Question: I have been experimenting with Zend Framework 1.12.9 and noticed that the .htaccess file it creates in the "public" folder contains a non-printing character (). The ZF code that creates the file is
'''
// excerpt from:
// Zend\Tool\Project\Context\Zf\HtaccessFile.php
public function getContents()
{
$output = <<<EOS
RewriteEngine On
# The following rule tells Apache that if the requested filename
# exists, simply serve it.
RewriteCond %{REQUEST_FILENAME} -s [OR]
RewriteCond %{REQUEST_FILENAME} -l [OR]
RewriteCond %{REQUEST_FILENAME} -d
RewriteRule ^.*$ - [NC,L]
# The following rewrites all other queries to index.php. The
# condition ensures that if you are using Apache aliases to do
# mass virtual hosting, the base path will be prepended to
# allow proper resolution of the index.php file; it will work
# in non-aliased environments as well, providing a safe, one-size
# fits all solution.
RewriteCond %{REQUEST_URI}::$1 ^(/.+)(.+)::$
RewriteRule ^(.*)$ - [E=BASE:%1]
RewriteRule ^(.*)$ %{ENV:BASE}index.php [NC,L]
EOS;
return $output;
}
'''
and the resulting file looks like this:

I suspect that it is just a typo in the PHP code, but I must confess that I'm not sufficiently familiar with mod_rewrite directives to know what it is trying to do. (I'm a bit puzzled by the double colons, too.)
My little test site seems to work okay, so if it is an error it's apparently not a catastrophic one. Still, I'd appreciate any insight on what that might be doing there.
## Edit
If it is in fact a case of the Heredoc block converting '' into in the output file then can someone confirm that the following rewrite block makes sense?
'''
RewriteCond %{REQUEST_URI}::$1 ^(/.+)(.+)::$
RewriteRule ^(.*)$ - [E=BASE:%1]
RewriteRule ^(.*)$ %{ENV:BASE}index.php [NC,L]
'''
I understand from the <URL> that '$1, $2, ...' are "RewriteRule backreferences" and '%1, %2, ...' are "RewriteCond backreferences" but I see no mention of backslash serving any purpose other than as the escape character.
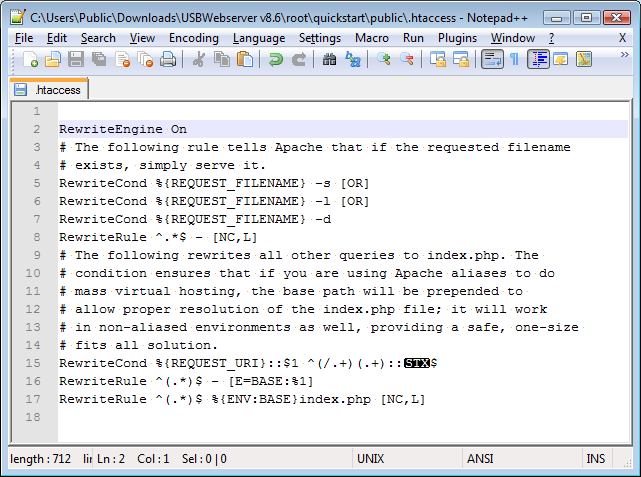
Answer: Problem is that in Heredoc '' needs to be used as '\2'.
<URL>'':
'''
$output = <<<'EOS'
...
EOS;
'''
<URL>:
> The construct is ideal for
embedding PHP code or other large blocks of text without the need for
escaping.
---
### UPDATE:
You asked question about use of '' in this rule:
'''
RewriteCond %{REQUEST_URI}::$1 ^(/.+)(.+)::$
RewriteRule ^(.*)$ - [E=BASE:%1]
'''
- '$1''RewriteRule''RewriteCond''mod_rewrite''RewriteRule''RewriteCond'- 'RewriteCond''$1''$2''%1''%2''$1''$2''%1''%2'- ''''- 'RewriteCond''(/.+)''''(.+)'''- 'RewriteBase''%{REQUEST_URI}''$1''%{REQUEST_URI}''/directory/foobar.php''$1''foobar.php''/directory/''''%1''%{BASE}''E=BASE:%1'